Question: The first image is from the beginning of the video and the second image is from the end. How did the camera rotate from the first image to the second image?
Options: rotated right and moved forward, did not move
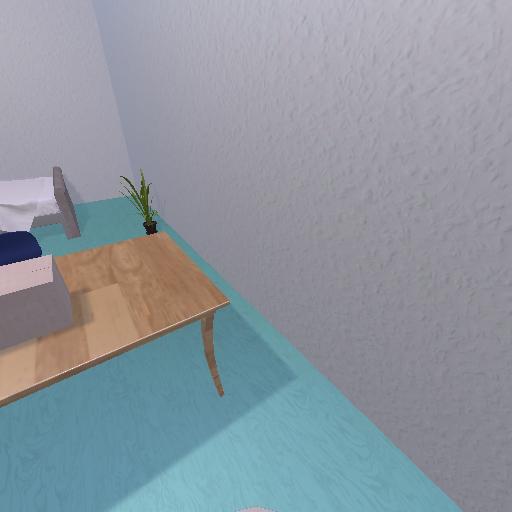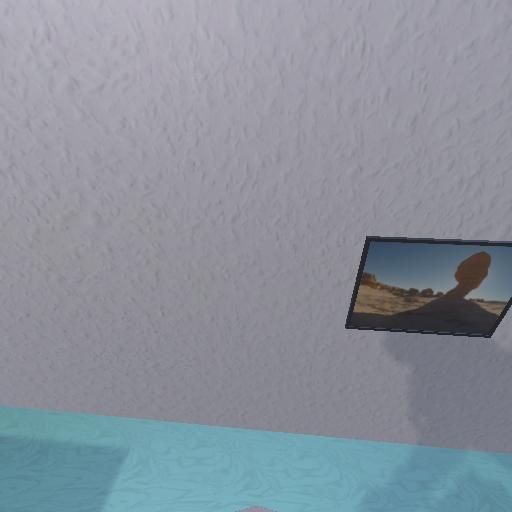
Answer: rotated right and moved forward